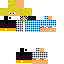
A male human skin with medium skin, wearing blonde long hair dressed in a blue hoodie and black pants, featuring a closed mouth.